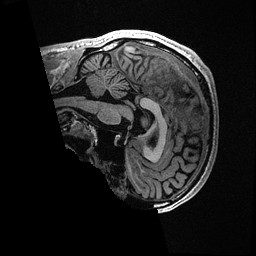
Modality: T1w
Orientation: sagittal
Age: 36
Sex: male
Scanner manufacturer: ge
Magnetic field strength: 3 T
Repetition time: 0.006952 s
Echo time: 0.00292 s